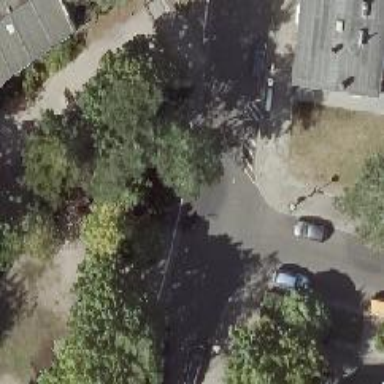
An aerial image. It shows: Residential road with asphalt surface. There are separate sidewalks on both sides. Parking lane is on the right side and on the kerb on the left side.